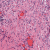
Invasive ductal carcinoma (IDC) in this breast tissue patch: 0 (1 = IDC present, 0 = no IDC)